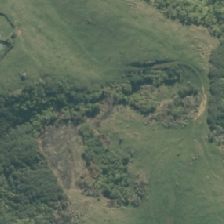
Land cover: manuka_kanuka